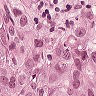
Metastatic tissue present: yes